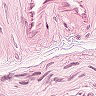
Metastatic tissue present: no